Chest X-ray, PA view. Patient: 52 years old, sex F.
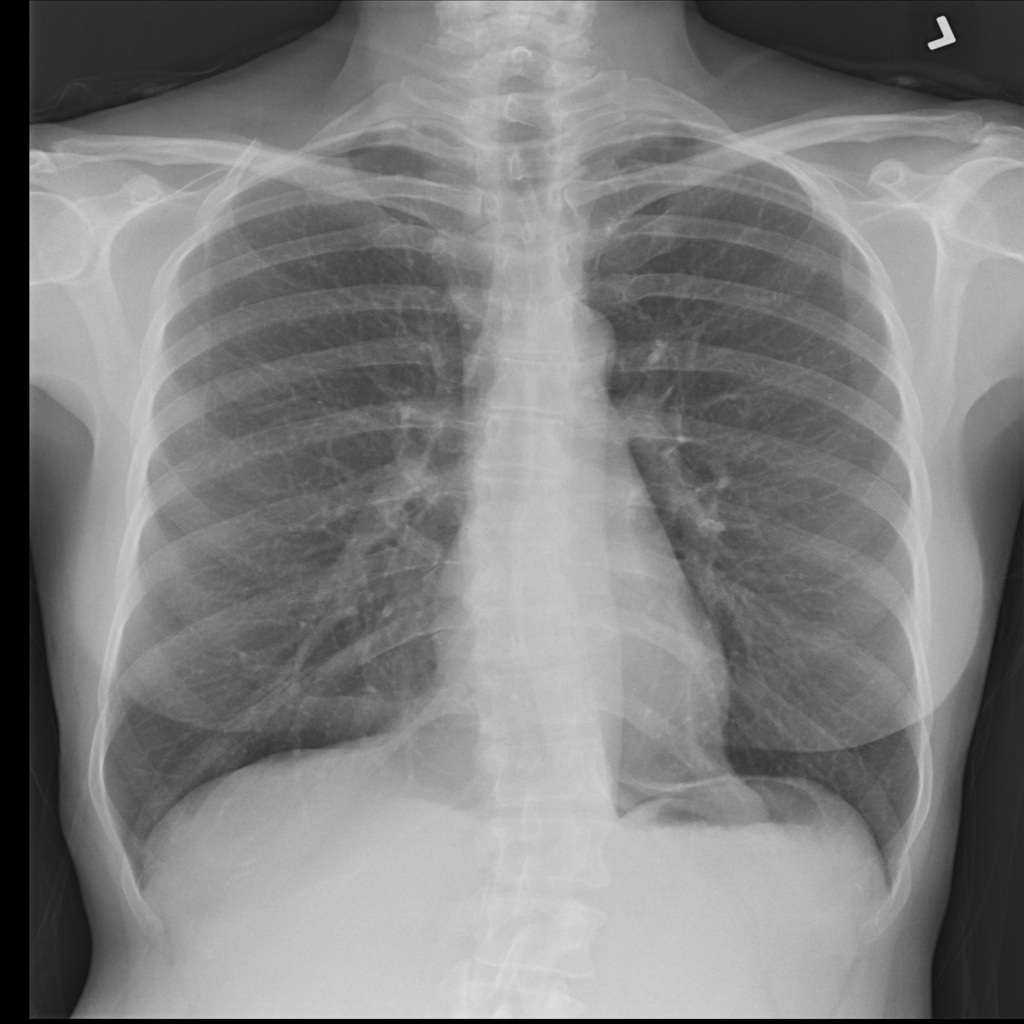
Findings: No Finding